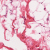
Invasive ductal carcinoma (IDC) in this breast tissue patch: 0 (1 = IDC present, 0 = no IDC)